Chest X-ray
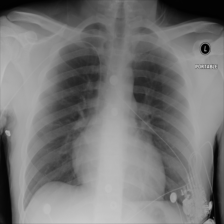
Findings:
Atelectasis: negative
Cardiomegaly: negative
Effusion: negative
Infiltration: negative
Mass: negative
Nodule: negative
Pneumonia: negative
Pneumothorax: negative
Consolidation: negative
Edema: negative
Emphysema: negative
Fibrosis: negative
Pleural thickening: negative
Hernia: negative